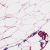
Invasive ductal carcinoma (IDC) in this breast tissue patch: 0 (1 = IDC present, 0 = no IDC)